Question: I'm trying to copy the header in section, shown in this picture:
I' trying to add a label and the separator line inside the same view.
So far I have this code that isn't working at all...
'''
- (UIView *)tableView:(UITableView *)tableView viewForHeaderInSection:(NSInteger)section {
CGRect sepFrame = CGRectMake(0, 50-1, 320, 1);
UIView *customView = [[UIView alloc] initWithFrame:sepFrame];
customView.backgroundColor = [UIColor colorWithWhite:224.0/255.0 alpha:1.0];
UILabel *sectionHeader = [[UILabel alloc] initWithFrame:CGRectNull];
sectionHeader.backgroundColor = [UIColor whiteColor];
sectionHeader.textAlignment = NSTextAlignmentCenter;
sectionHeader.font = [UIFont boldSystemFontOfSize:16];
sectionHeader.textColor = [UIColor colorWithRed:(66/255.0) green:(139/255.0) blue:(18/255.0) alpha:1] ;
//sectionHeader.text = [NSString stringWithFormat:@"Section %d", section];
switch (section) {
case 0:
sectionHeader.text =NSLocalizedString(@"ACTIVO", nil) ;
[customView addSubview:sectionHeader];
break;
case 1:
sectionHeader.text = NSLocalizedString(@"PASSIVO",nil);
[customView addSubview:sectionHeader];
break;
}
return customView;
}
'''
Any help will be much appreciated since I'm new to IOS, thanks in Advance.
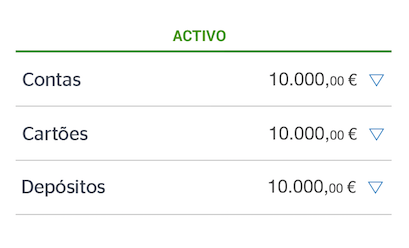
Answer: the following code should accomplish what you want (including the line on the bottom):
'''
- (UIView *)tableView:(UITableView *)tableView viewForHeaderInSection:(NSInteger)section {
UIView *customView = [[UIView alloc] initWithFrame:CGRectMake(0, 0, 320, 44)];
customView.backgroundColor = [UIColor colorWithWhite:224.0/255.0 alpha:1.0];
UILabel *sectionHeader = [[UILabel alloc] initWithFrame:customView.frame];
sectionHeader.backgroundColor = [UIColor clearColor];
sectionHeader.textAlignment = NSTextAlignmentCenter;
sectionHeader.font = [UIFont boldSystemFontOfSize:16];
sectionHeader.textColor = [UIColor colorWithRed:(66/255.0) green:(139/255.0) blue:(18/255.0) alpha:1];
sectionHeader.text = NSLocalizedString(section == 0 ? @"ACTIVO" : @"PASSIVO", nil);
[customView addSubview:sectionHeader];
UIView *lineView = [[UIView alloc] initWithFrame:CGRectMake(0, customView.frame.size.height - 1, customView.frame.size.width, 1)];
lineView.backgroundColor = [UIColor colorWithRed:(66/255.0) green:(139/255.0) blue:(18/255.0) alpha:1];
[customView addSubview:lineView];
return customView;
}
'''